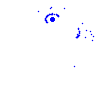
Particle: pion